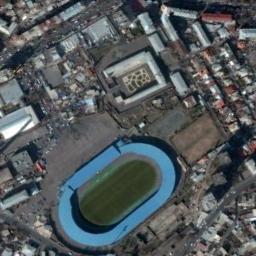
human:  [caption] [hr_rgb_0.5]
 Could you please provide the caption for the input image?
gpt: Oval stadium next to residential area .

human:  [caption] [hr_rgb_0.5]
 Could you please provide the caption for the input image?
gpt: There are rows of buildings around this oval stadium .

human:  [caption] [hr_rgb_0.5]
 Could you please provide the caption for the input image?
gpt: Many buildings of different shapes are beside the stadium .

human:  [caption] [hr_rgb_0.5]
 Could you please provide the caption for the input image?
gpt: The stadium is on the bare land next to some buildings .

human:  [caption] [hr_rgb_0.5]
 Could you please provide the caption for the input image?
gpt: There are many buildings around the stadium with a blue roof .